Field crop: maize
Growth stage: 2
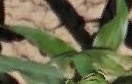
Species: maize